Question: I am trying to figure out how to create an image gallery like the one illustrated below so I can place it onto my website. I am wondering if anyone can point me in the right direction for a tutorial? I have found a lot of nice galleries that will display my images, but none of them displays the images like in the filmstrip style I am after.
Requirements of gallery:
1. When clicking on the arrows, the gallery strip will either shift left/right by one picture
2. Hovering over the image will darken the image, and display some caption about the image

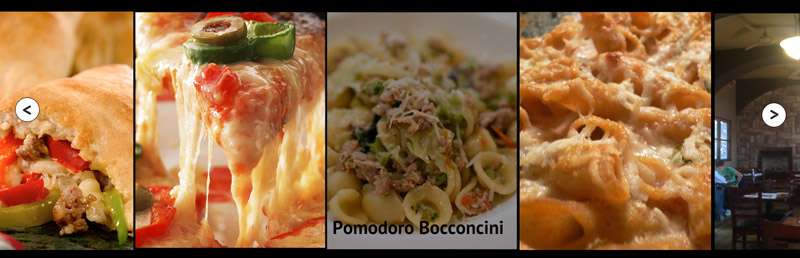
Answer: I just answered a question where someone was using <URL>. This jQuery plugin looks like it would work pretty well, though I do not think it has the built-in hover effect. To be honest though, that is the easier part.
The trick is to make the width slightly larger than the images to show, which leads to the partial images on each side.
Here is a <URL> to illustrate.
---
The OP asked if the page nav links could be repositioned. I modified the <URL> to work this way. The additions were as follows:
'''
.list_carousel {
position: relative;
}
#prev2 {
position: absolute;
top: 35px;
left: 0;
}
#next2 {
position: absolute;
top: 35px;
right: 0;
}
'''
If you have a relatively positioned container element, you can absolutely position child elements. I added relative positioning to the 'list_carousel' container, then I could absolutely position the nav arrows within the container. Change the 'top' value to position vertically, and left/right to position horizontally.
I also removed the pager all together, as it was not a requirement based on the original example. If you change the page arrows to images it is pretty much what you want.
---
I decided to take it one step further and make the 'hover' effect work more like the example. See the new <URL>. The changes are:
- - '$(".list_carousel li span").hide();'-
I also added some CSS to position the span text:
'''
.list_carousel li {
position: relative;
}
.list_carousel li span {
position: absolute;
bottom: 0;
display: block;
text-align: center;
width: 100%;
}
'''
---
I decided to go all in and add the transparency layer too: <URL>
Hover modifications:
'$(this).prepend($("<div class='hover-transparency'></div>"));' and '$(this).find("div:first").remove();' to add/remove transparency layer on hover in/out.
CSS modifications:
'''
.hover-transparency {
position: absolute;
top: 0;
right: 0;
bottom: 0;
left: 0;
background-color: rgba(0, 0, 0, 0.60);
}
'''
These style the transparency layer. Change to suit your taste.